Field crop: maize
Growth stage: 2
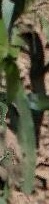
Species: maize